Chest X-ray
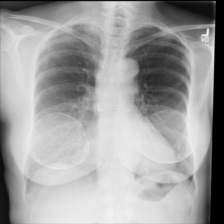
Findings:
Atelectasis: negative
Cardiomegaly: negative
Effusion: negative
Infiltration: negative
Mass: negative
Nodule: negative
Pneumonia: negative
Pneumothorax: negative
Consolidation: negative
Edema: negative
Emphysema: negative
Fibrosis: negative
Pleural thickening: negative
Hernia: negative